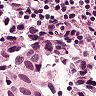
Metastatic tissue present: yes